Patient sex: M
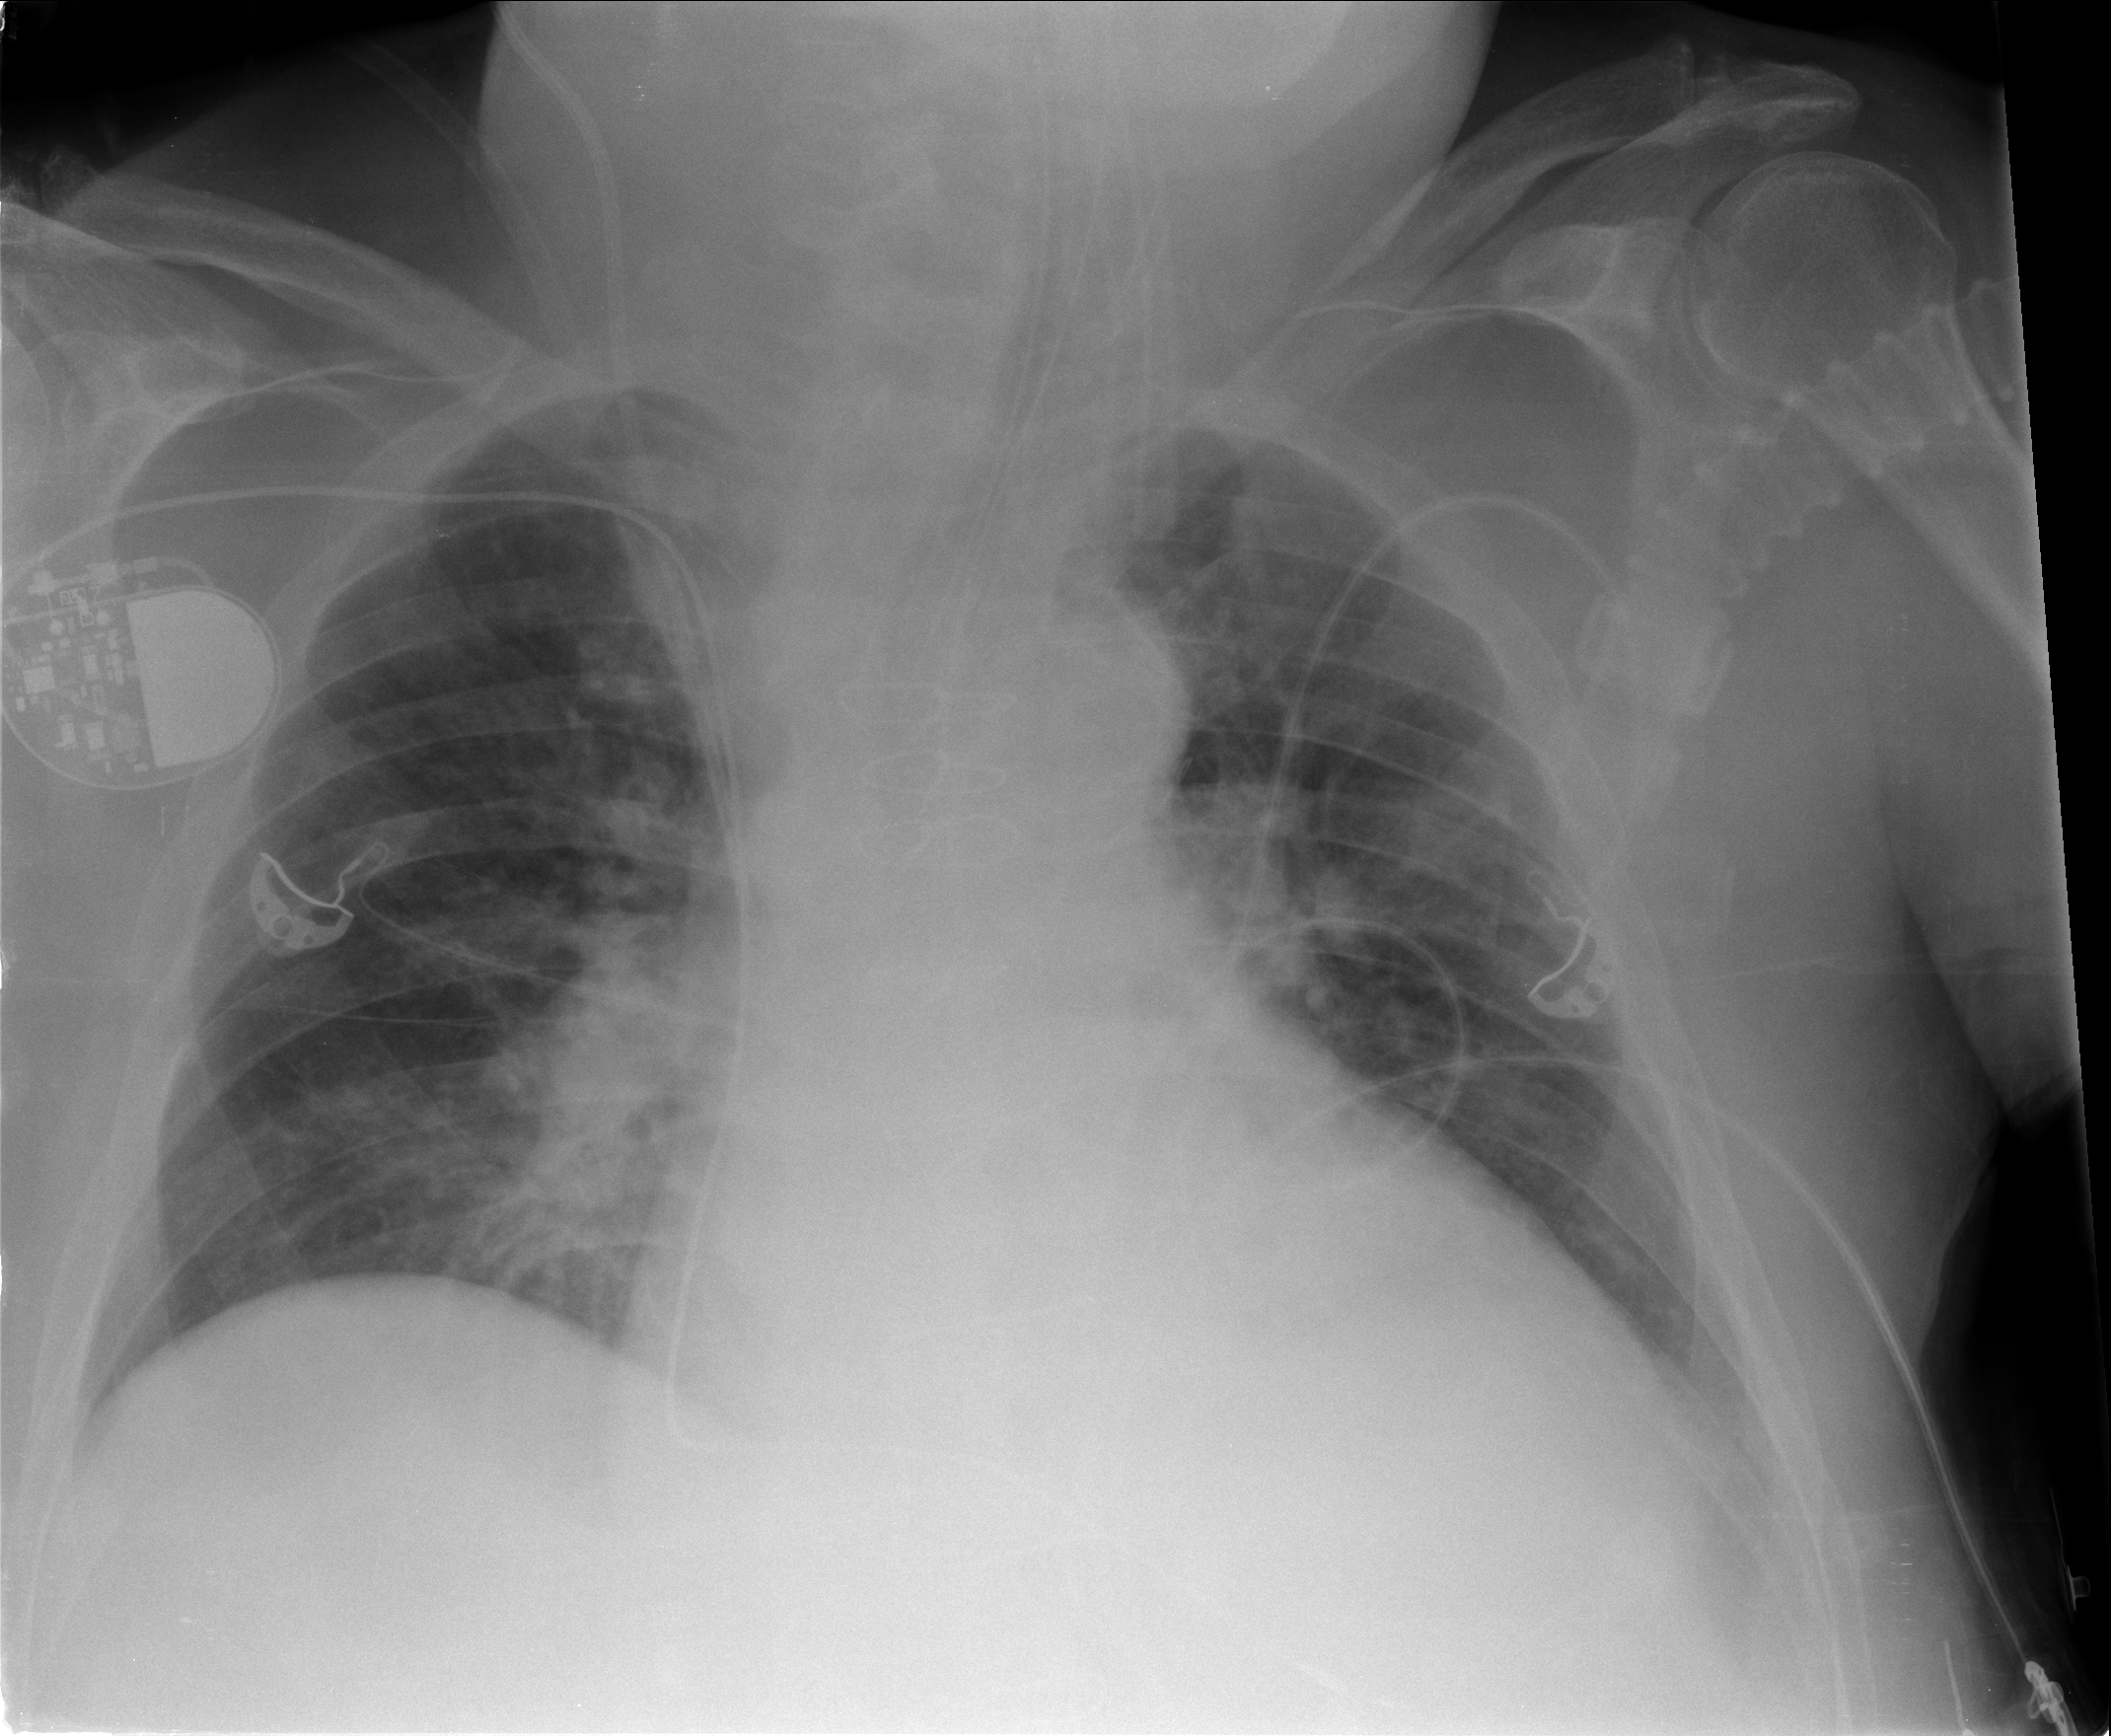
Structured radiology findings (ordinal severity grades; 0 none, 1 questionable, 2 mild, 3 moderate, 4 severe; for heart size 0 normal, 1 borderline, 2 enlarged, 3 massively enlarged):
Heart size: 1
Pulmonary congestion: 1
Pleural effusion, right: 0
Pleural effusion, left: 0
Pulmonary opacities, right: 0
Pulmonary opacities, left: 0
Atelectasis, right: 0
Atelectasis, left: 0